Question: using winforms , c# and sqlite
I was trying to convert a list which is of type string to int using the following:
'''
List<int> ints = list2.ConvertAll<int>(int.Parse);
'''
Note: I declared the list outside of the method before writing the code above as follows:
'''
List<int> ints = new List<int>();
'''
I want to use this list to populate columns in sqlite like this:
'''
sqlite_cmd.CommandText = "CREATE TABLE IF NOT EXISTS 't2' (YYMM int32, MinDate int32, MaxDate int32, TotalTrans int32, DebitTrans int32, AMOUNTINDOCUMENTCURREN int32 );";
sqlite_cmd.ExecuteNonQuery();
sqlite_cmd.CommandText = " DELETE FROM t2";
sqlite_cmd.ExecuteNonQuery();
sqlite_cmd.CommandText = "INSERT INTO t2 (YYMM, MinDate, MaxDate, TotalTrans, DebitTrans, AMOUNTINDOCUMENTCURREN ) VALUES (@b1, @b2, @b3, @b4, @b5, @b6)";
sqlite_cmd.Parameters.AddWithValue("@b1", 6); // dummy initial values
sqlite_cmd.Parameters.AddWithValue("@b2", 878);
sqlite_cmd.Parameters.AddWithValue("@b3", 56);
sqlite_cmd.Parameters.AddWithValue("@b4", 6);
sqlite_cmd.Parameters.AddWithValue("@b5", 546);
sqlite_cmd.Parameters.AddWithValue("@b6", 565);
for (int i = 0; i < NumList2Values; i += 6) // Filling SQlite table rows and columns with values from list2
{
sqlite_cmd.Parameters.AddWithValue("@b1", ints[i]);
sqlite_cmd.Parameters.AddWithValue("@b2", ints[i + 1]);
sqlite_cmd.Parameters.AddWithValue("@b3", ints[i + 2]);
sqlite_cmd.Parameters.AddWithValue("@b4", ints[i + 3]);
sqlite_cmd.Parameters.AddWithValue("@b5", ints[i + 4]);
sqlite_cmd.Parameters.AddWithValue("@b6", ints[i + 5]);
sqlite_cmd.ExecuteNonQuery();
}
'''
The problem is that I get this Error when compiling the program:

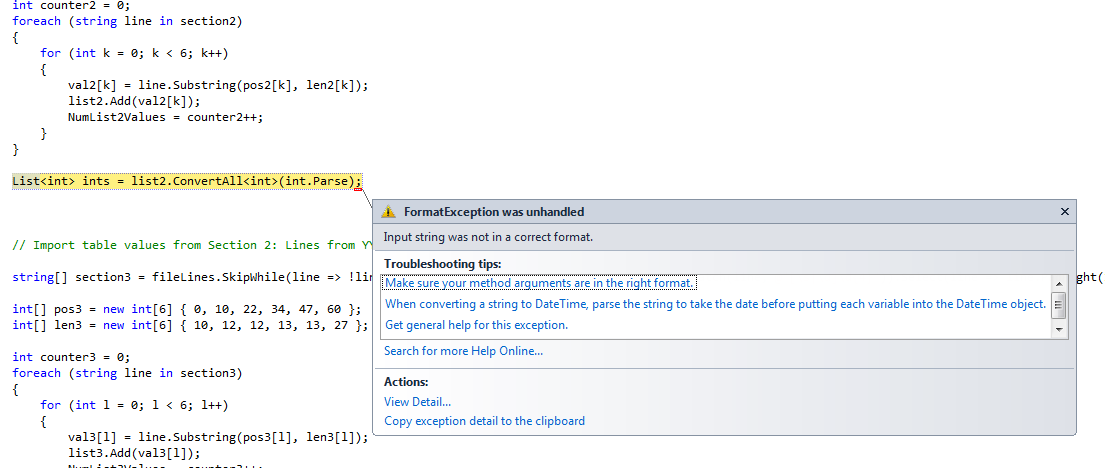
Answer: One way would be to redesign your code so that you have a of values.
For Example:
'''
private void TestRoutine(List<string> section2, int[] pos2,
int[] len2, string[] val2)
{
var list2 = new List<int>();
foreach (var line in section2)
{
for (int k = 0; k < 6; k++)
{
int numValue = 0;
val2[k] = line.Substring(pos2[k], len2[k]);
int.TryParse(val2[k], out numValue);
list2.Add(numValue);
}
}
}
'''
You could also add some code to check and ensure 'TryParse' succeeds before adding it.